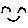
Label: smiley face